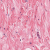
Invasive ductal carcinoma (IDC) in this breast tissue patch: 0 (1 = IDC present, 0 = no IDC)